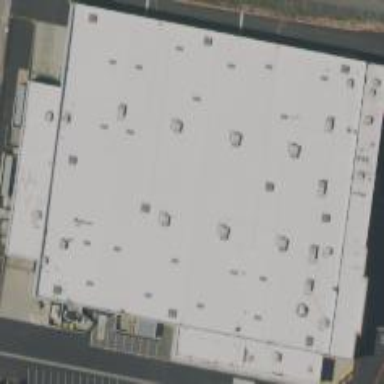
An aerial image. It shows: Warehouse.